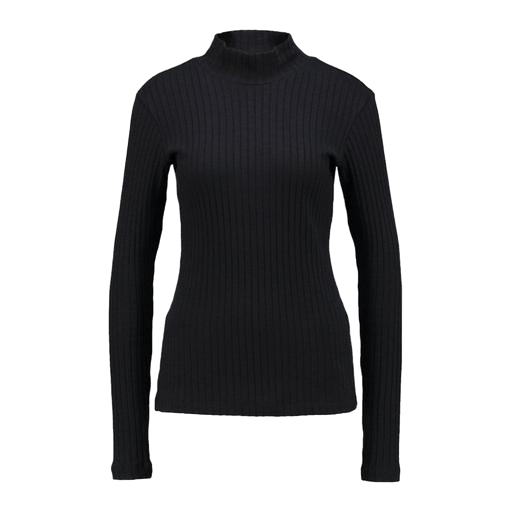
high-neck ribbed-jersey t-shirt, vero moda black high neck blouse, black polo-neck top, white background